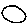
Label: circle